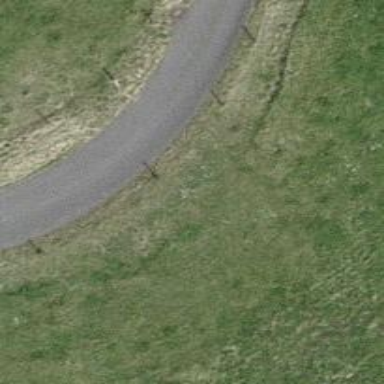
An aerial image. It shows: Well-maintained track road with grade 1 tracktype.